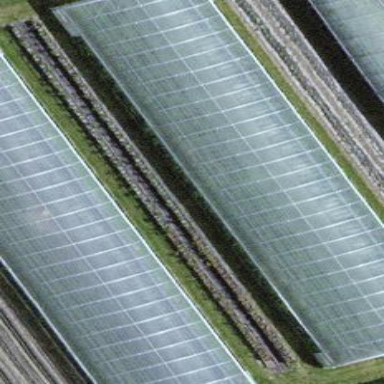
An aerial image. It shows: Greenhouse.